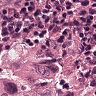
Metastatic tissue present: yes